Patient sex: M
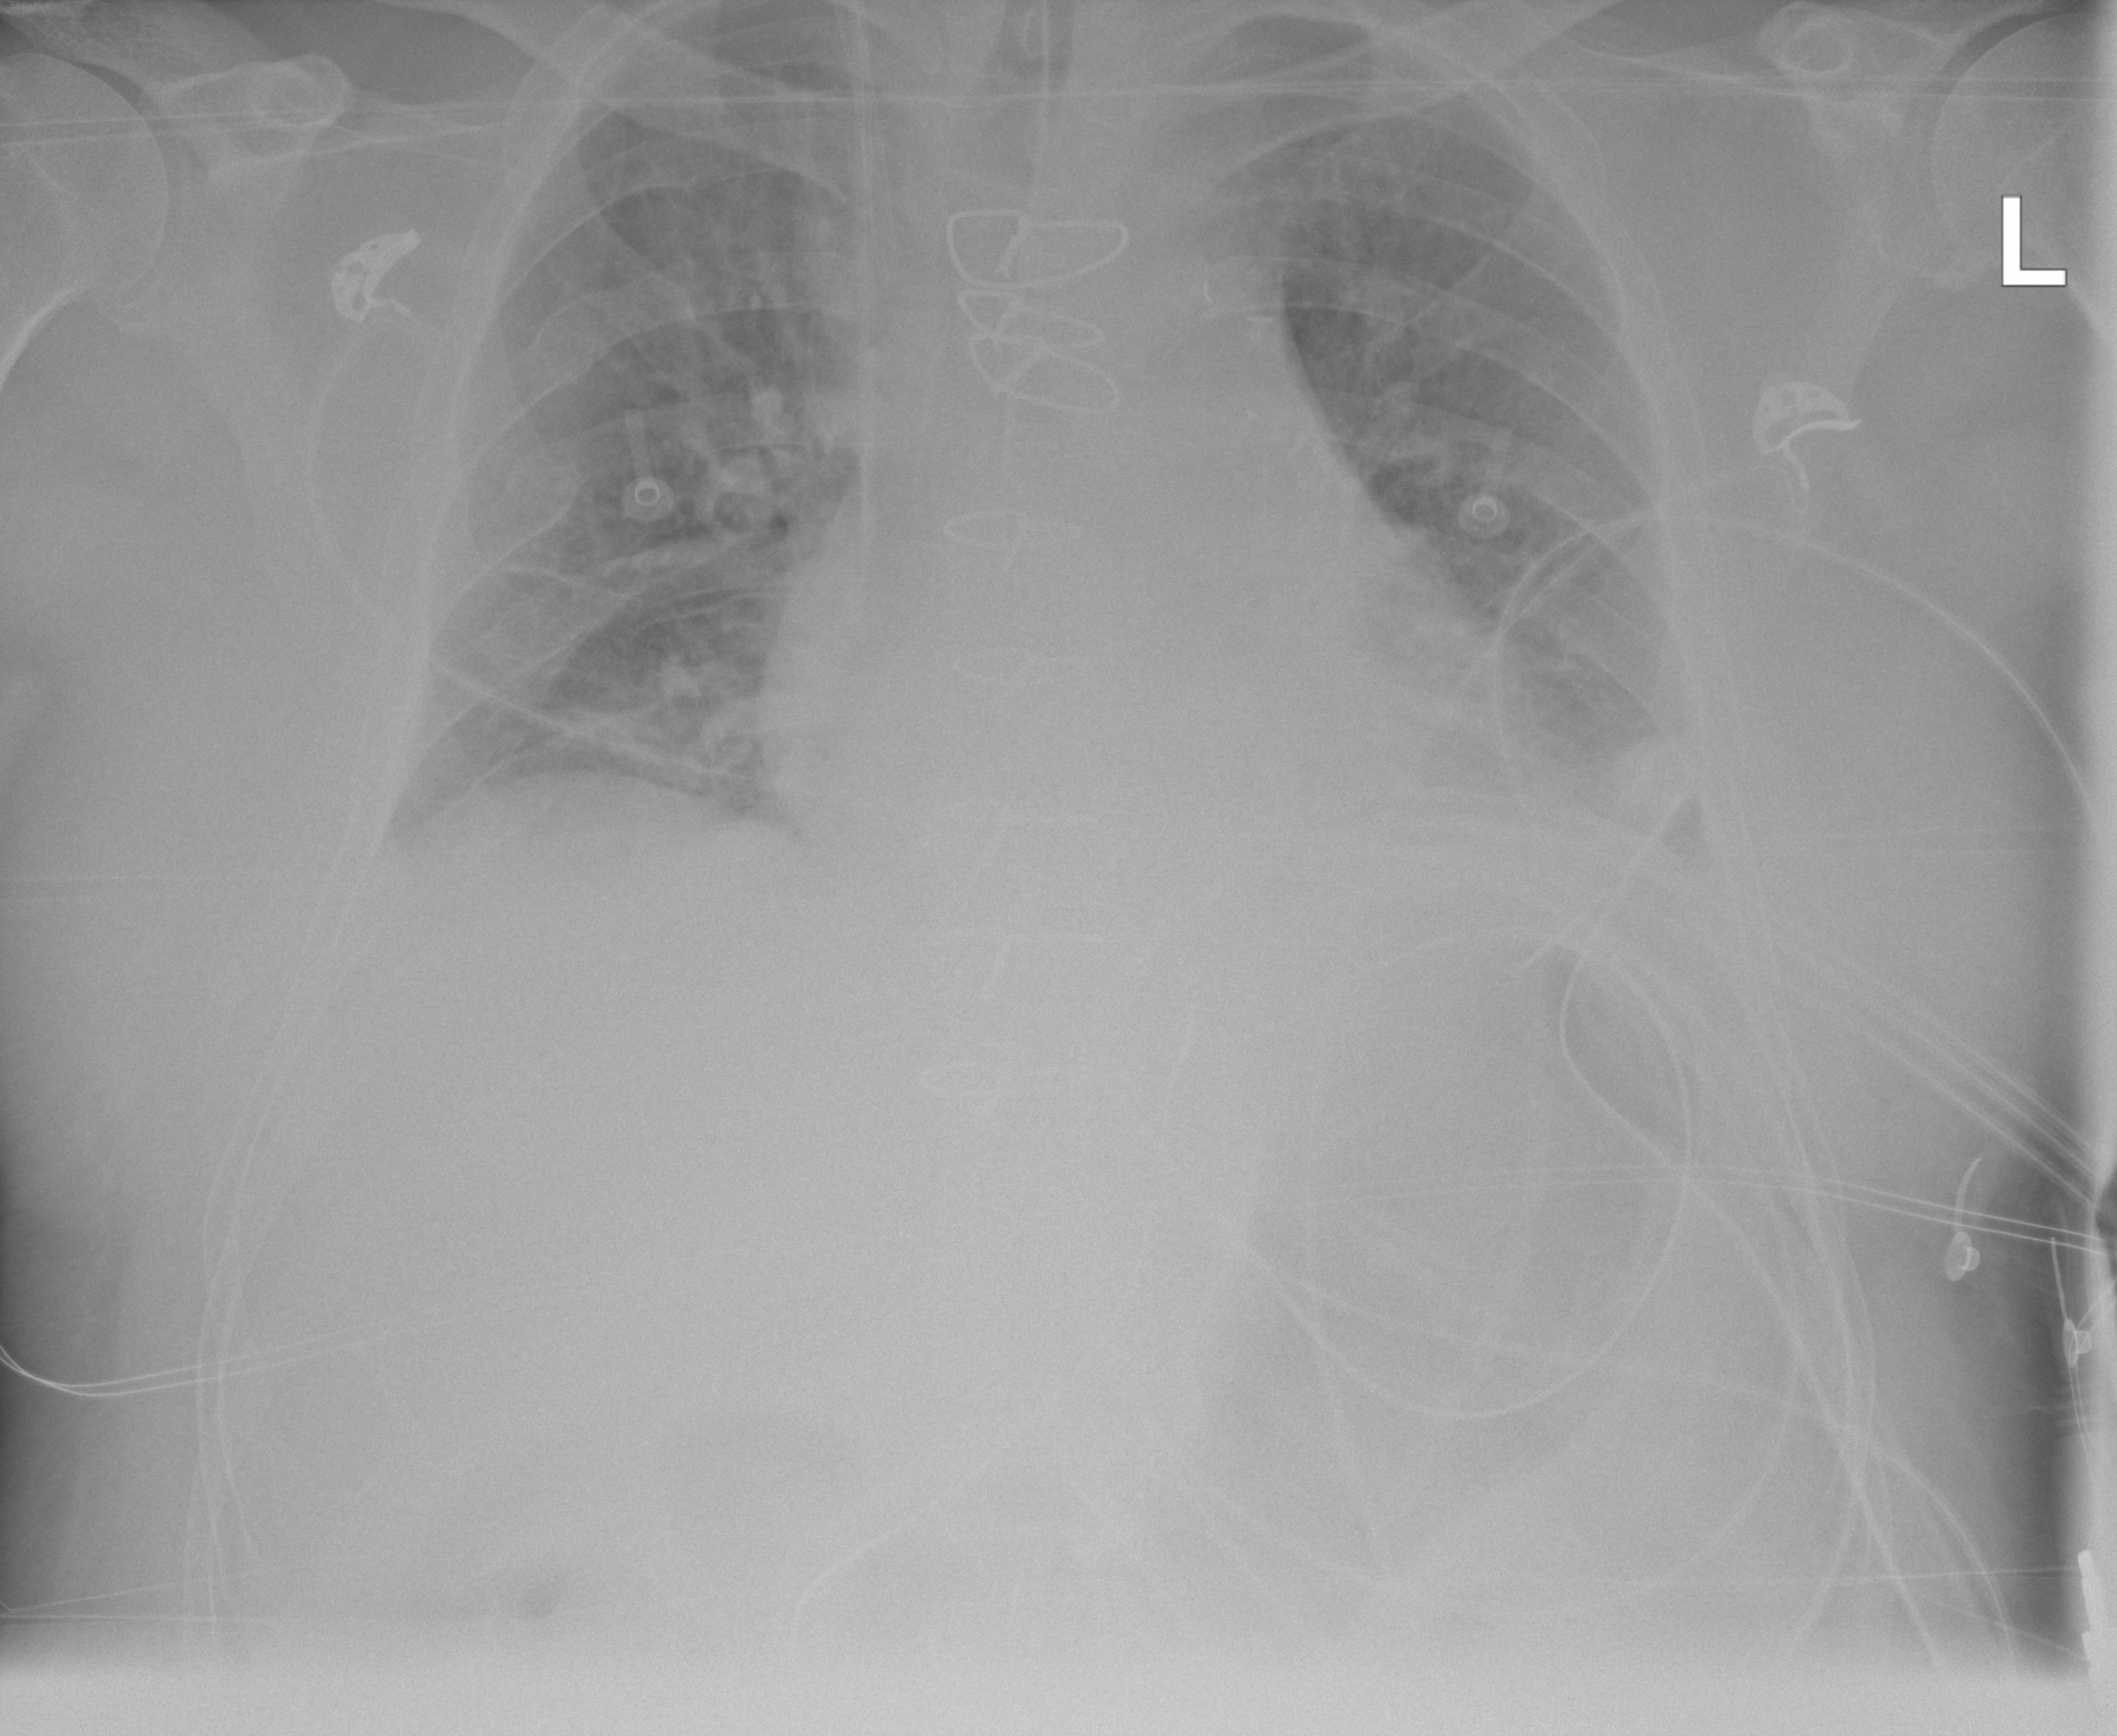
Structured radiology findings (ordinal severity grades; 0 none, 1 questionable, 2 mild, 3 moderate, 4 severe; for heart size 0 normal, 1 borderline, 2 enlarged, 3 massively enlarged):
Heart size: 2
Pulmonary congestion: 2
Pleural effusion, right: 0
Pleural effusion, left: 2
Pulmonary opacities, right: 0
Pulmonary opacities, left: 0
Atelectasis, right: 2
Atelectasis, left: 2